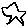
Label: star